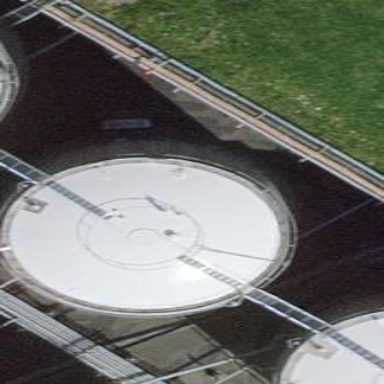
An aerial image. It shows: Storage tank building.